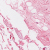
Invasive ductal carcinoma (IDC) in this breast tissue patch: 0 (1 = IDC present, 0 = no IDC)